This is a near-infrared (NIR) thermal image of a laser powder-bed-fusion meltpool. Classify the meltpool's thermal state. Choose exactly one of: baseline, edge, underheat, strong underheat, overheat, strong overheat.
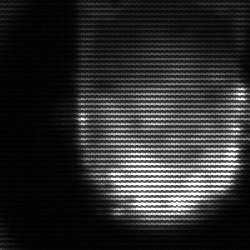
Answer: baseline